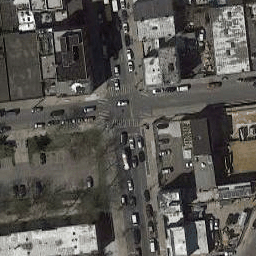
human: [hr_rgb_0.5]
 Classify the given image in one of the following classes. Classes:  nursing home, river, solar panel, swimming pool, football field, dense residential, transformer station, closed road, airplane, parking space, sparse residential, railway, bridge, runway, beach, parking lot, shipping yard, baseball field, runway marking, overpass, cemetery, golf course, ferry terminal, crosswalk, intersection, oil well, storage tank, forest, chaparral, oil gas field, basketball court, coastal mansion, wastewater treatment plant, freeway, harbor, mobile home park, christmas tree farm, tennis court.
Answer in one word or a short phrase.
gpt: intersection